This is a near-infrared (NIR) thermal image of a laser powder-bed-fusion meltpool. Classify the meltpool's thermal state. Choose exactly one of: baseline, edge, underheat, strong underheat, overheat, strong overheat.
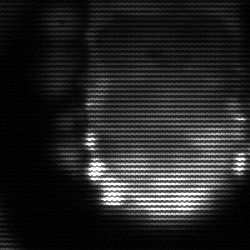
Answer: baseline